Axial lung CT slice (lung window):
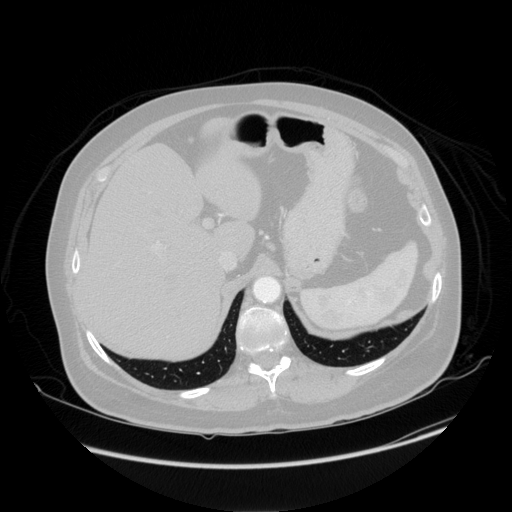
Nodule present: no